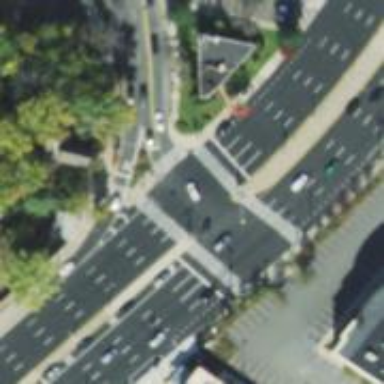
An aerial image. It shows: Footway that serves as traffic island.